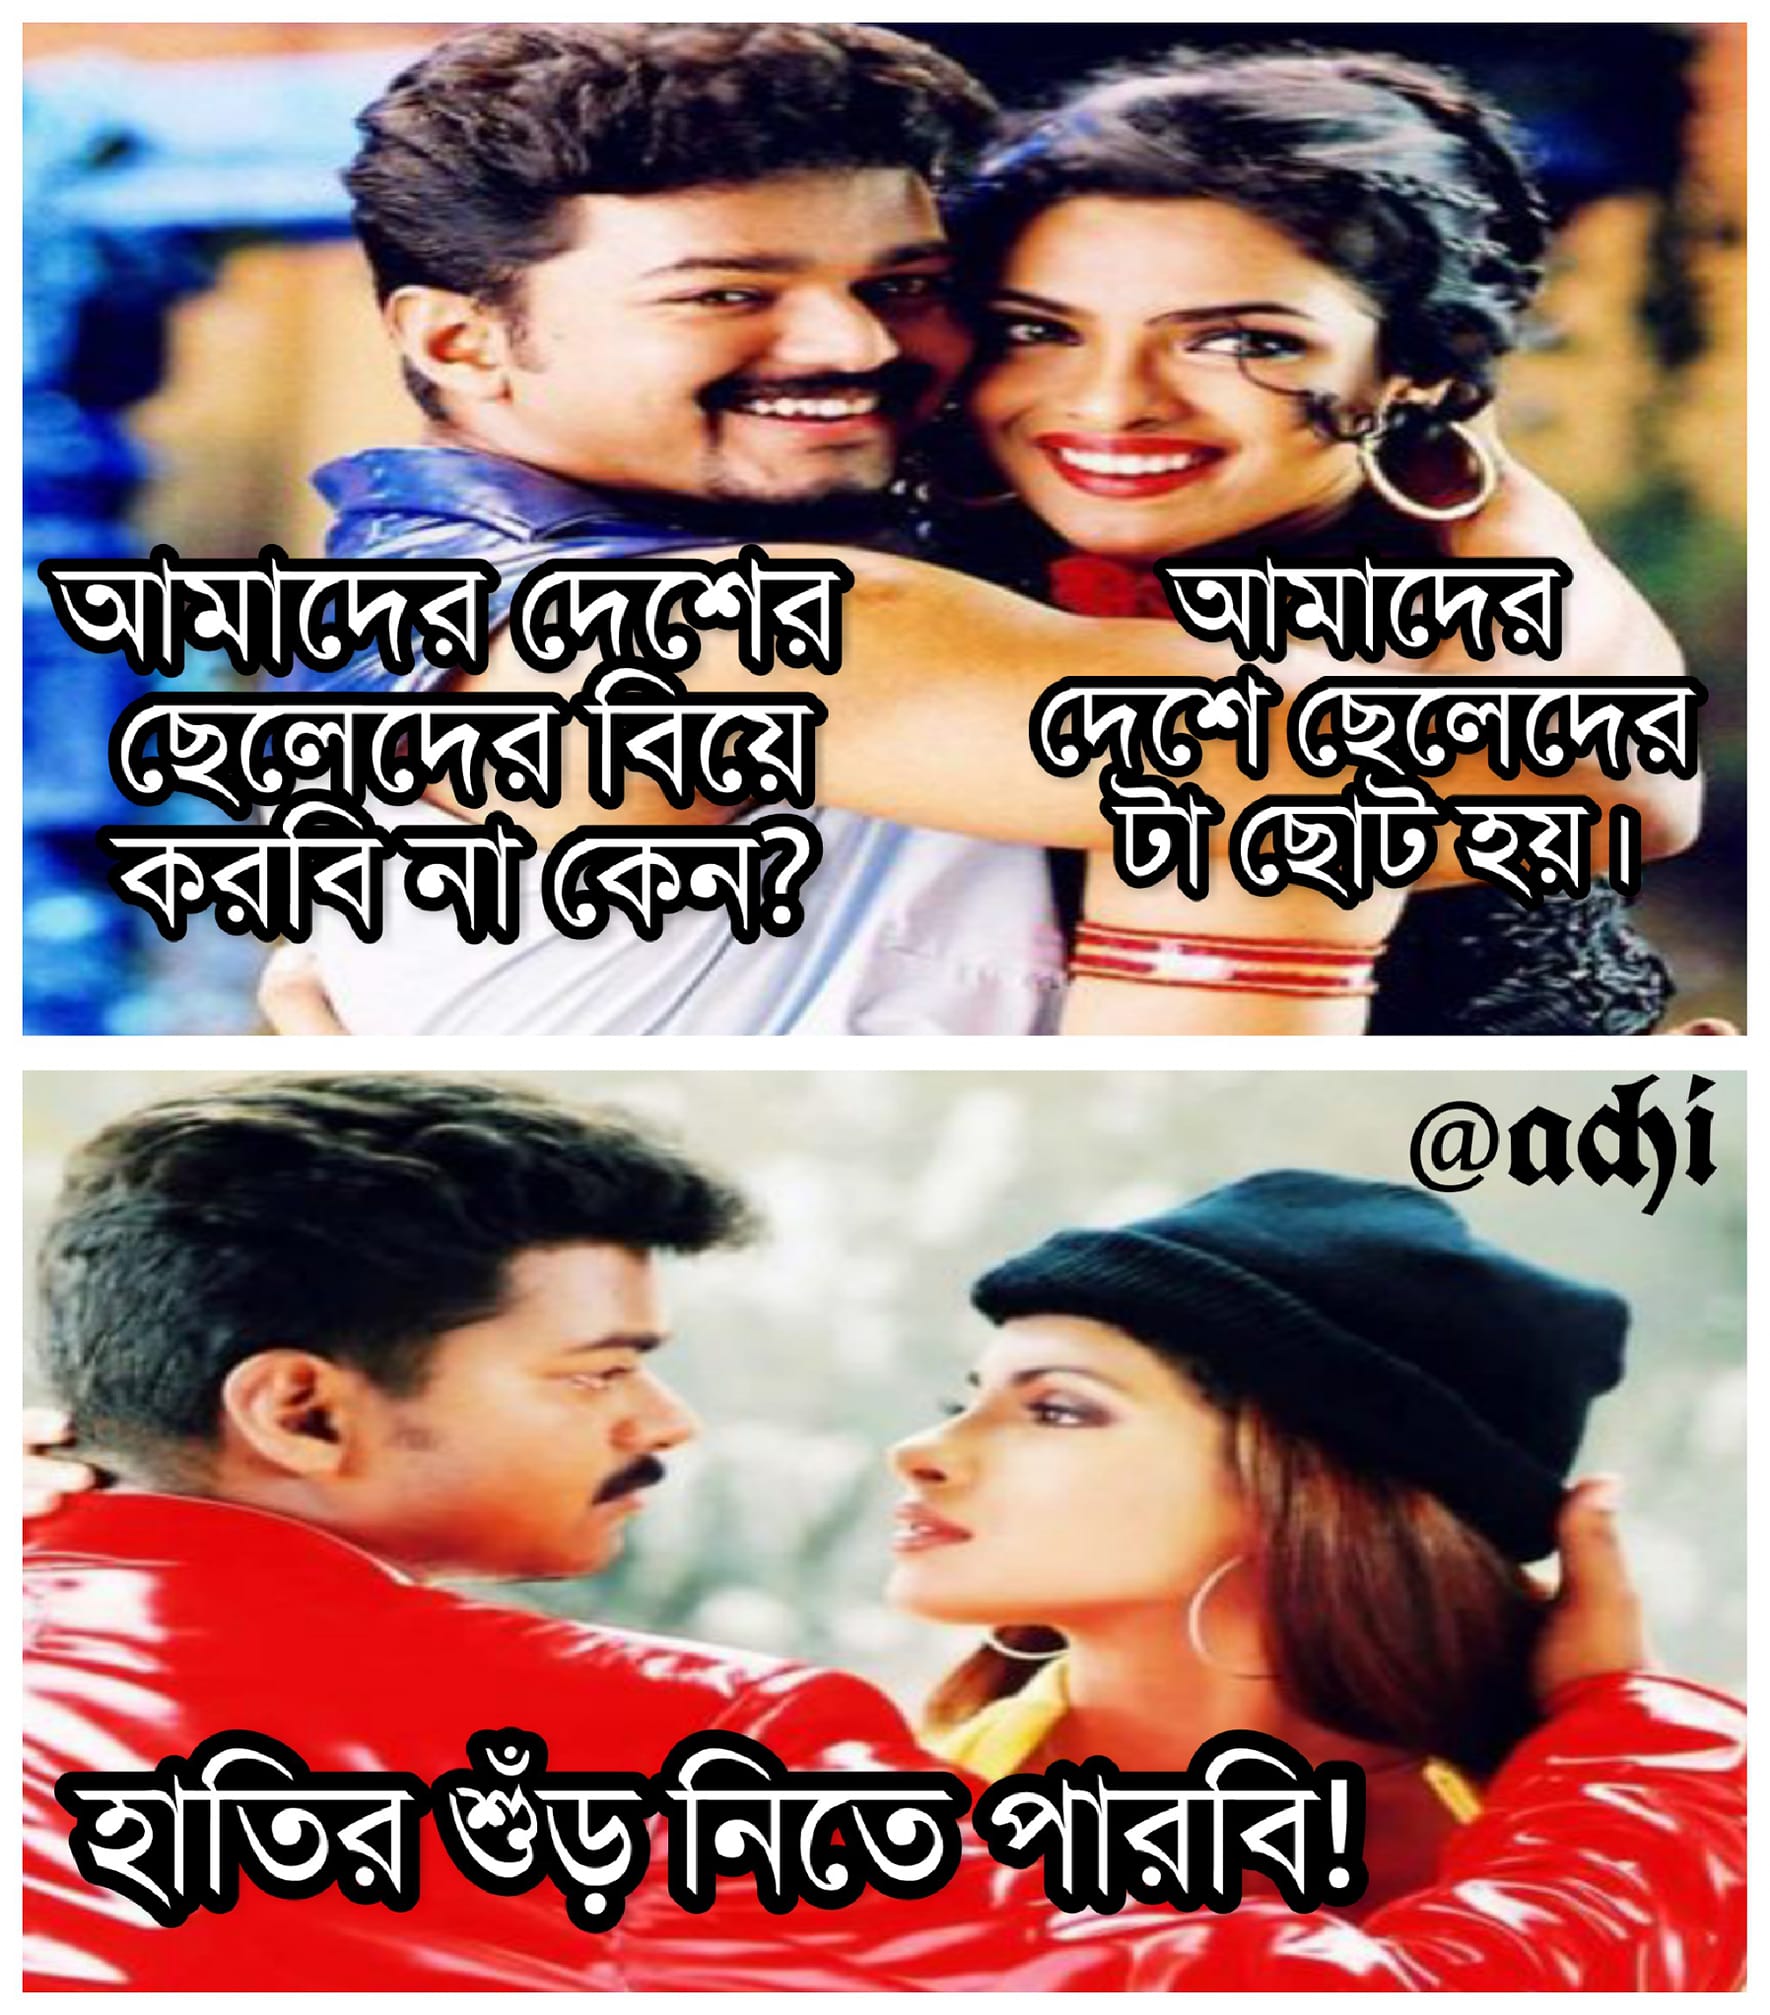
Caption: আমাদের দেশের ছেলেদের বিয়ে করবি না কেন ?    আমাদের দেশে ছেলেদের টা ছোট হয় ।     হাতির শুড় নিতে পারবি !
Label: hate